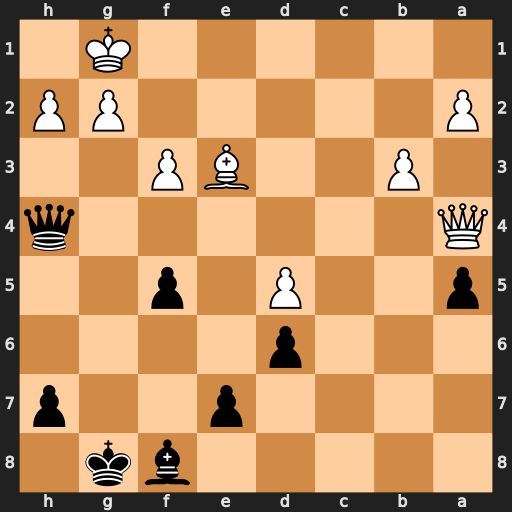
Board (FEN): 5bk1/4p2p/3p4/p2P1p2/Q6q/1P2BP2/P5PP/6K1
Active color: b
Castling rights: -
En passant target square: -
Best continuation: Qe1#